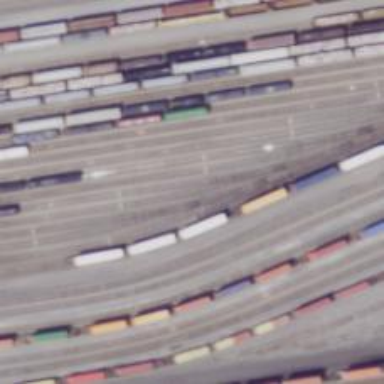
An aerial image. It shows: Railway yard in service.